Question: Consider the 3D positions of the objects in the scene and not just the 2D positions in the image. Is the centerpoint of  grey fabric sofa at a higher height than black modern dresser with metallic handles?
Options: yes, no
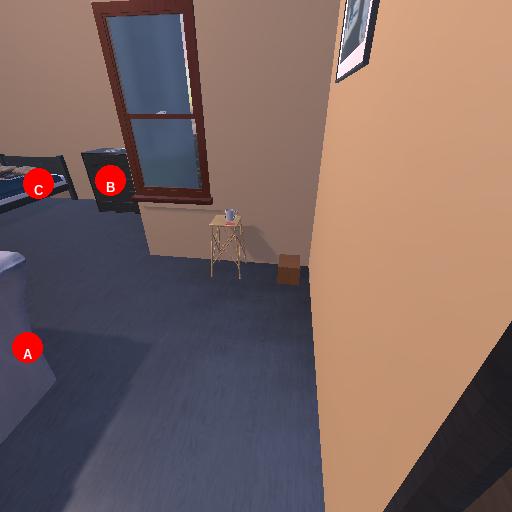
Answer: yes